Field crop: tomato
Growth stage: 2
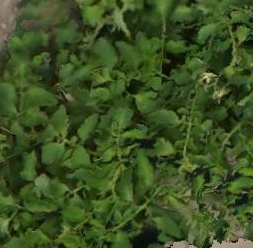
Species: tomato